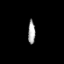
Tissue: prostate
Cell type: T cells
Senescence score: 0.2723
Nuclear area (px): 169
Mean DAPI intensity: 162.45